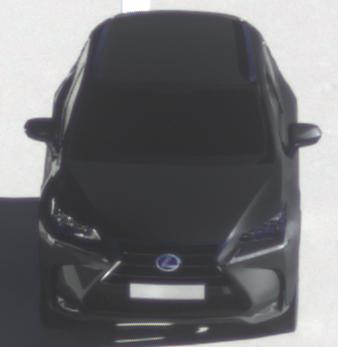
Make: Lexus
Model: NX 300h
Detailed model: NX (AZ1)
Model produced from: 2017/11
Model produced until: 2018/08
Doors: 5
Color: black
Road condition: dry road
Daytime: sunrise or sunset
Contrast: high contrast